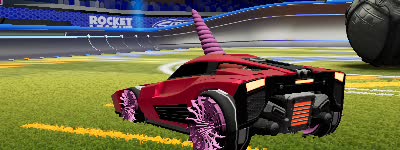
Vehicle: breakout